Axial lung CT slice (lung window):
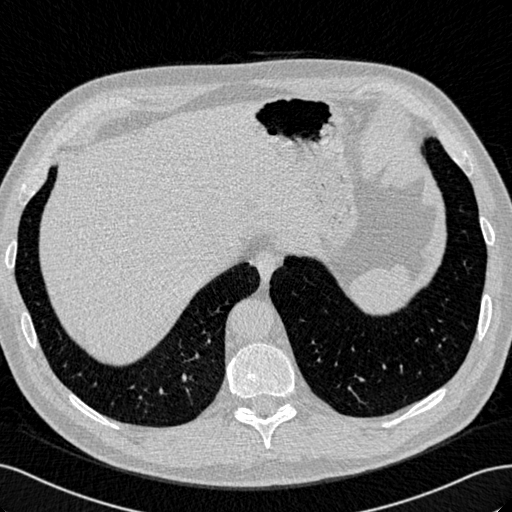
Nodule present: no